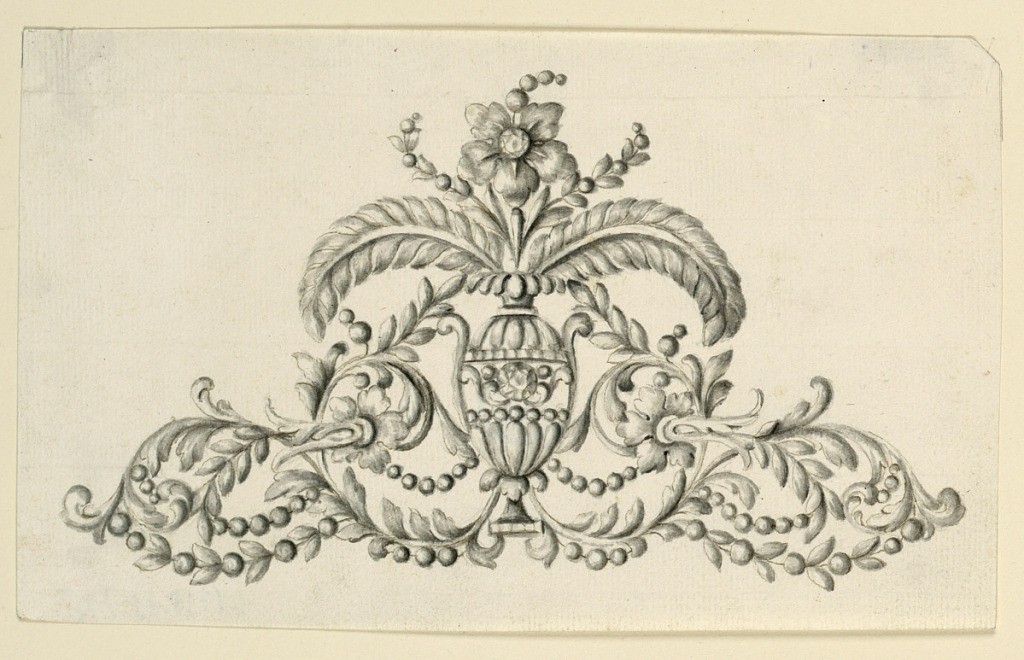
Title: Design for a Decorative Hairpin
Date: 1820–30
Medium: Pen and sepia ink, brush and gray watercolor on paper
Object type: Drawing
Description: Design for a decorative hairpin. In the center is a vase with two long curving feathers, two branches, and a central blossom. Springing from the foot of the vase are two rinceaux, with festoons of beads. The upper right corner is bevelled.